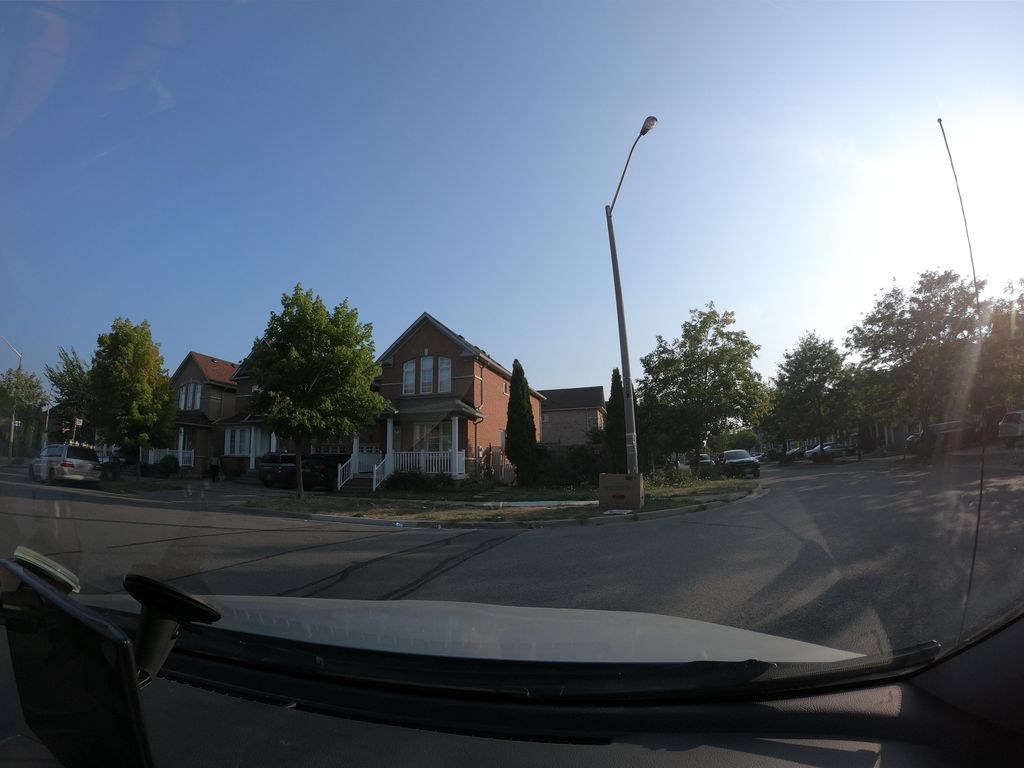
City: toronto